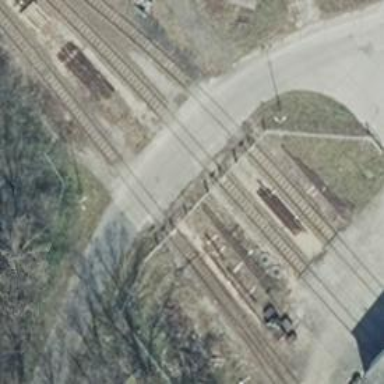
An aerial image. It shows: Railway level crossing.